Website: macys
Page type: account-selection
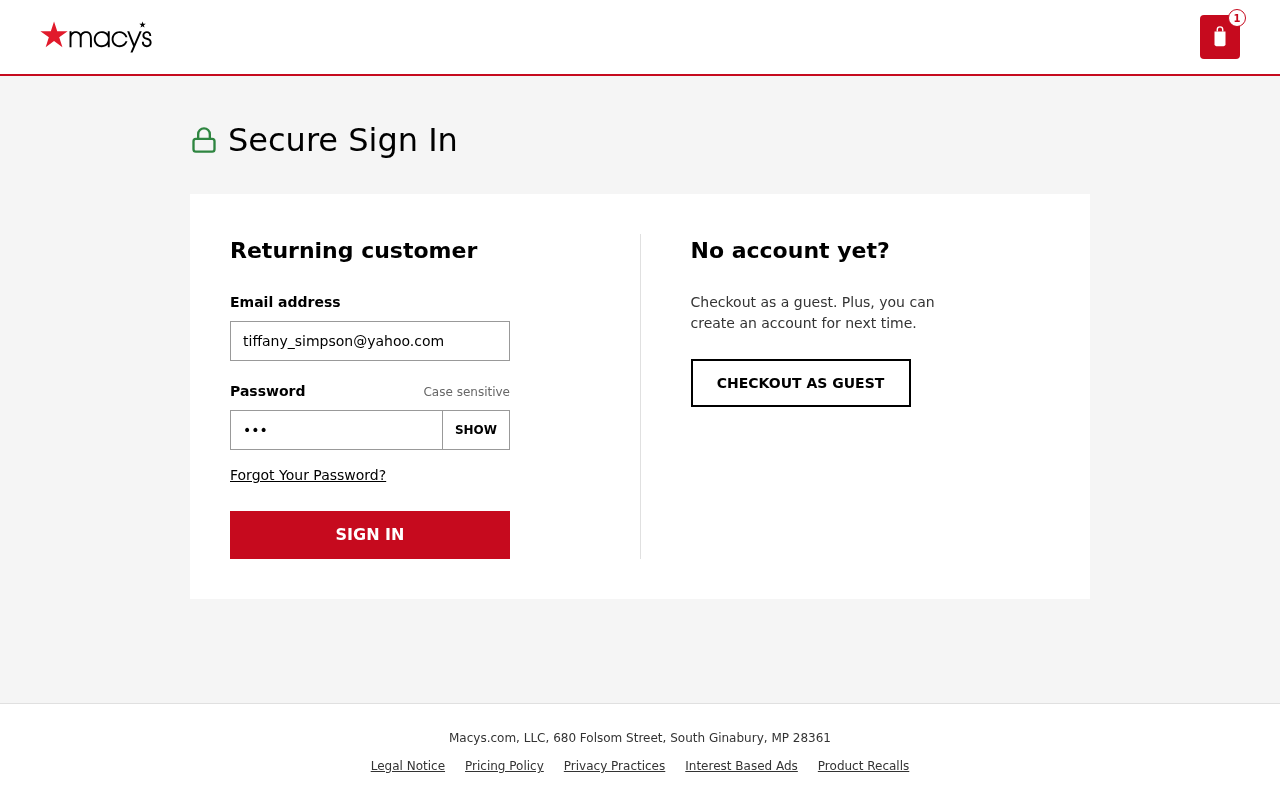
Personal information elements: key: PII_EMAIL
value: tiffany_simpson@yahoo.com
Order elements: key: ORDER_NUM_ITEMS
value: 1